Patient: sex M, age 72
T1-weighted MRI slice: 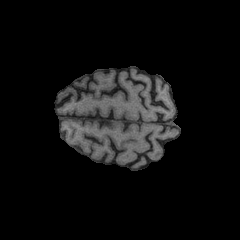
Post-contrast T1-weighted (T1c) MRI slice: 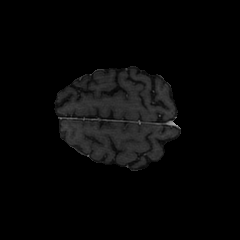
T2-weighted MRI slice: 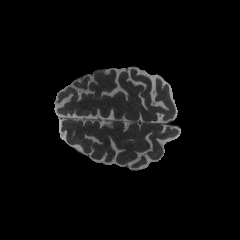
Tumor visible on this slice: no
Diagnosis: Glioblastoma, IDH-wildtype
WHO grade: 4